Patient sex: M
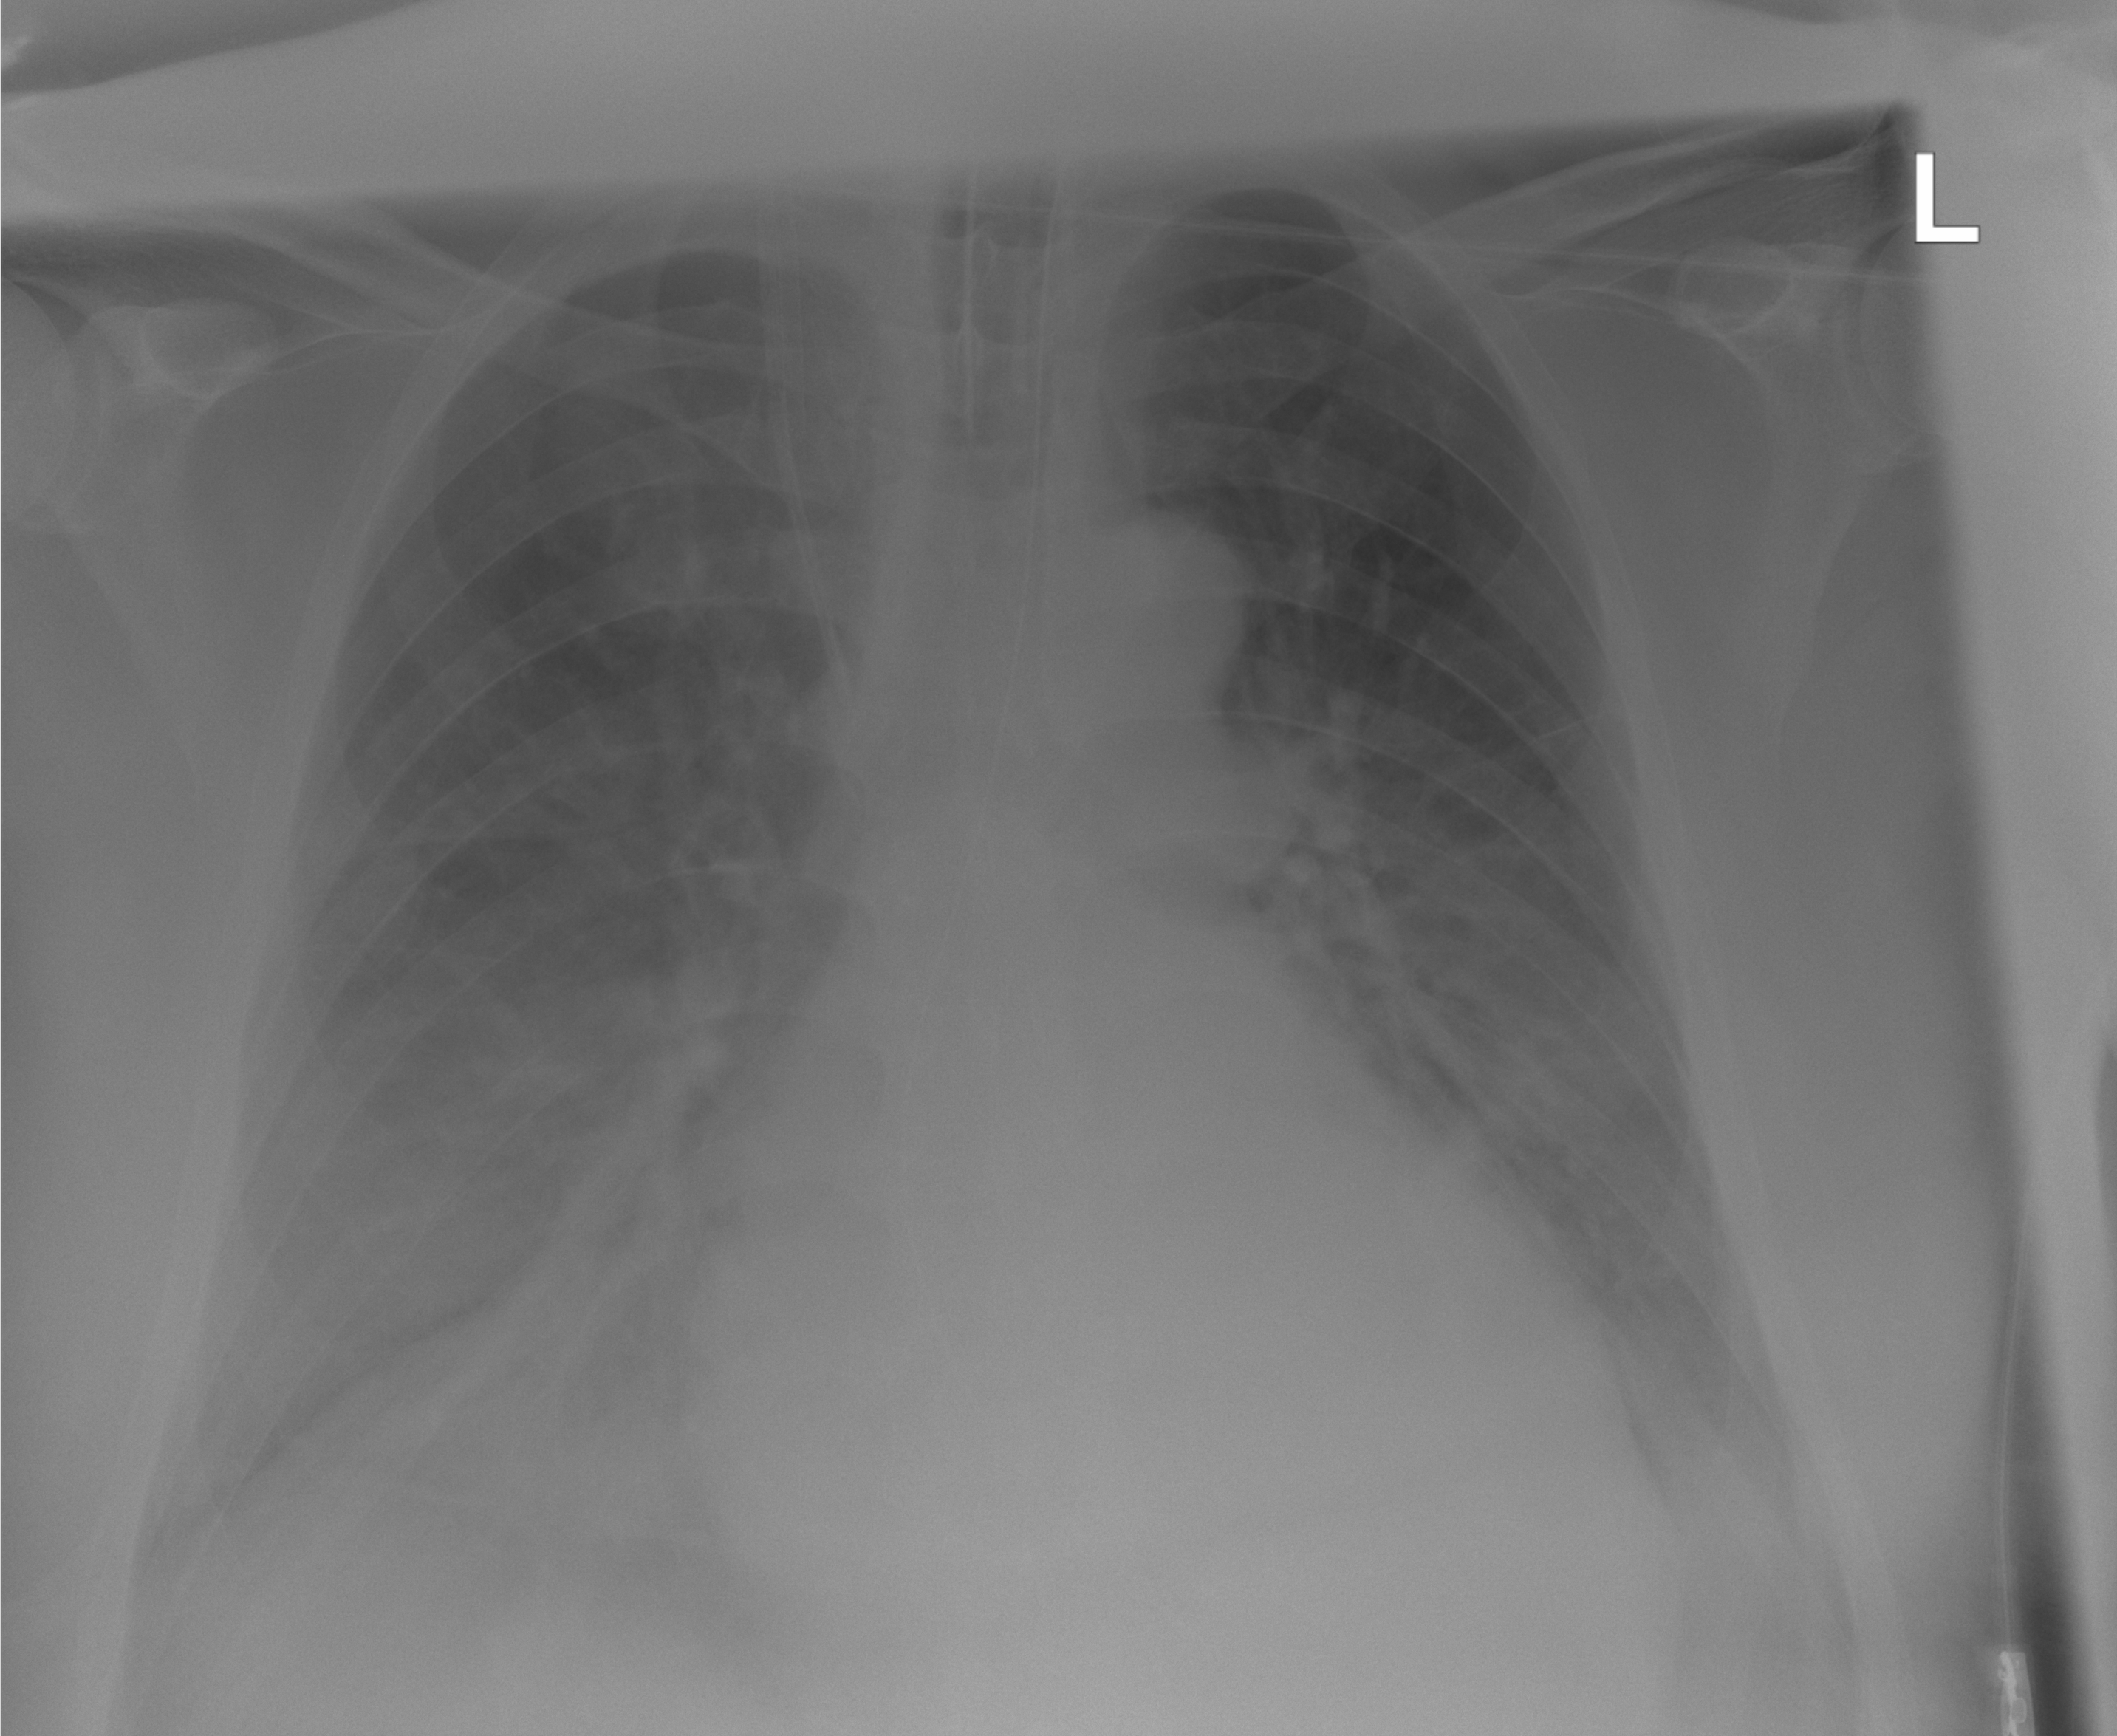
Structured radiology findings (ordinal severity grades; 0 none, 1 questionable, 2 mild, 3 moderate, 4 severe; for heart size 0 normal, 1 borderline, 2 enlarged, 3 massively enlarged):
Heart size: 1
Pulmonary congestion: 2
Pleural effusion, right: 2
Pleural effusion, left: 2
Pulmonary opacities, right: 3
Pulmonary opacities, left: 2
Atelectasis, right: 2
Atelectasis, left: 2